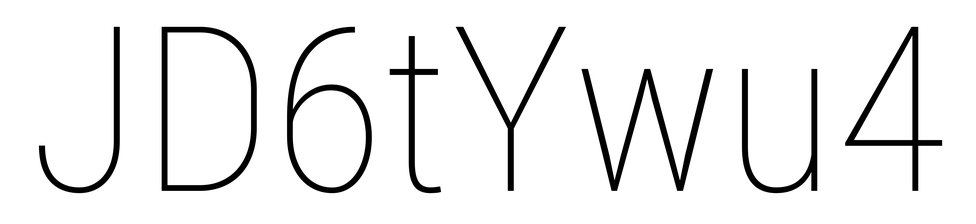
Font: Roboto_Condensed_Thin